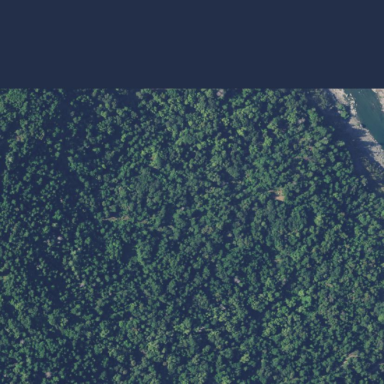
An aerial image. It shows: Forest area.